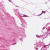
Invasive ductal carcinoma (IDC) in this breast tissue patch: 0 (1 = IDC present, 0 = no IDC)